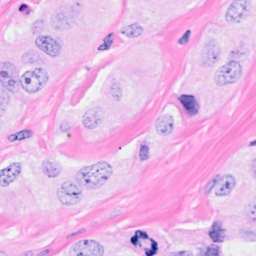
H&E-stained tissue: Breast